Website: lowes
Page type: billing-address
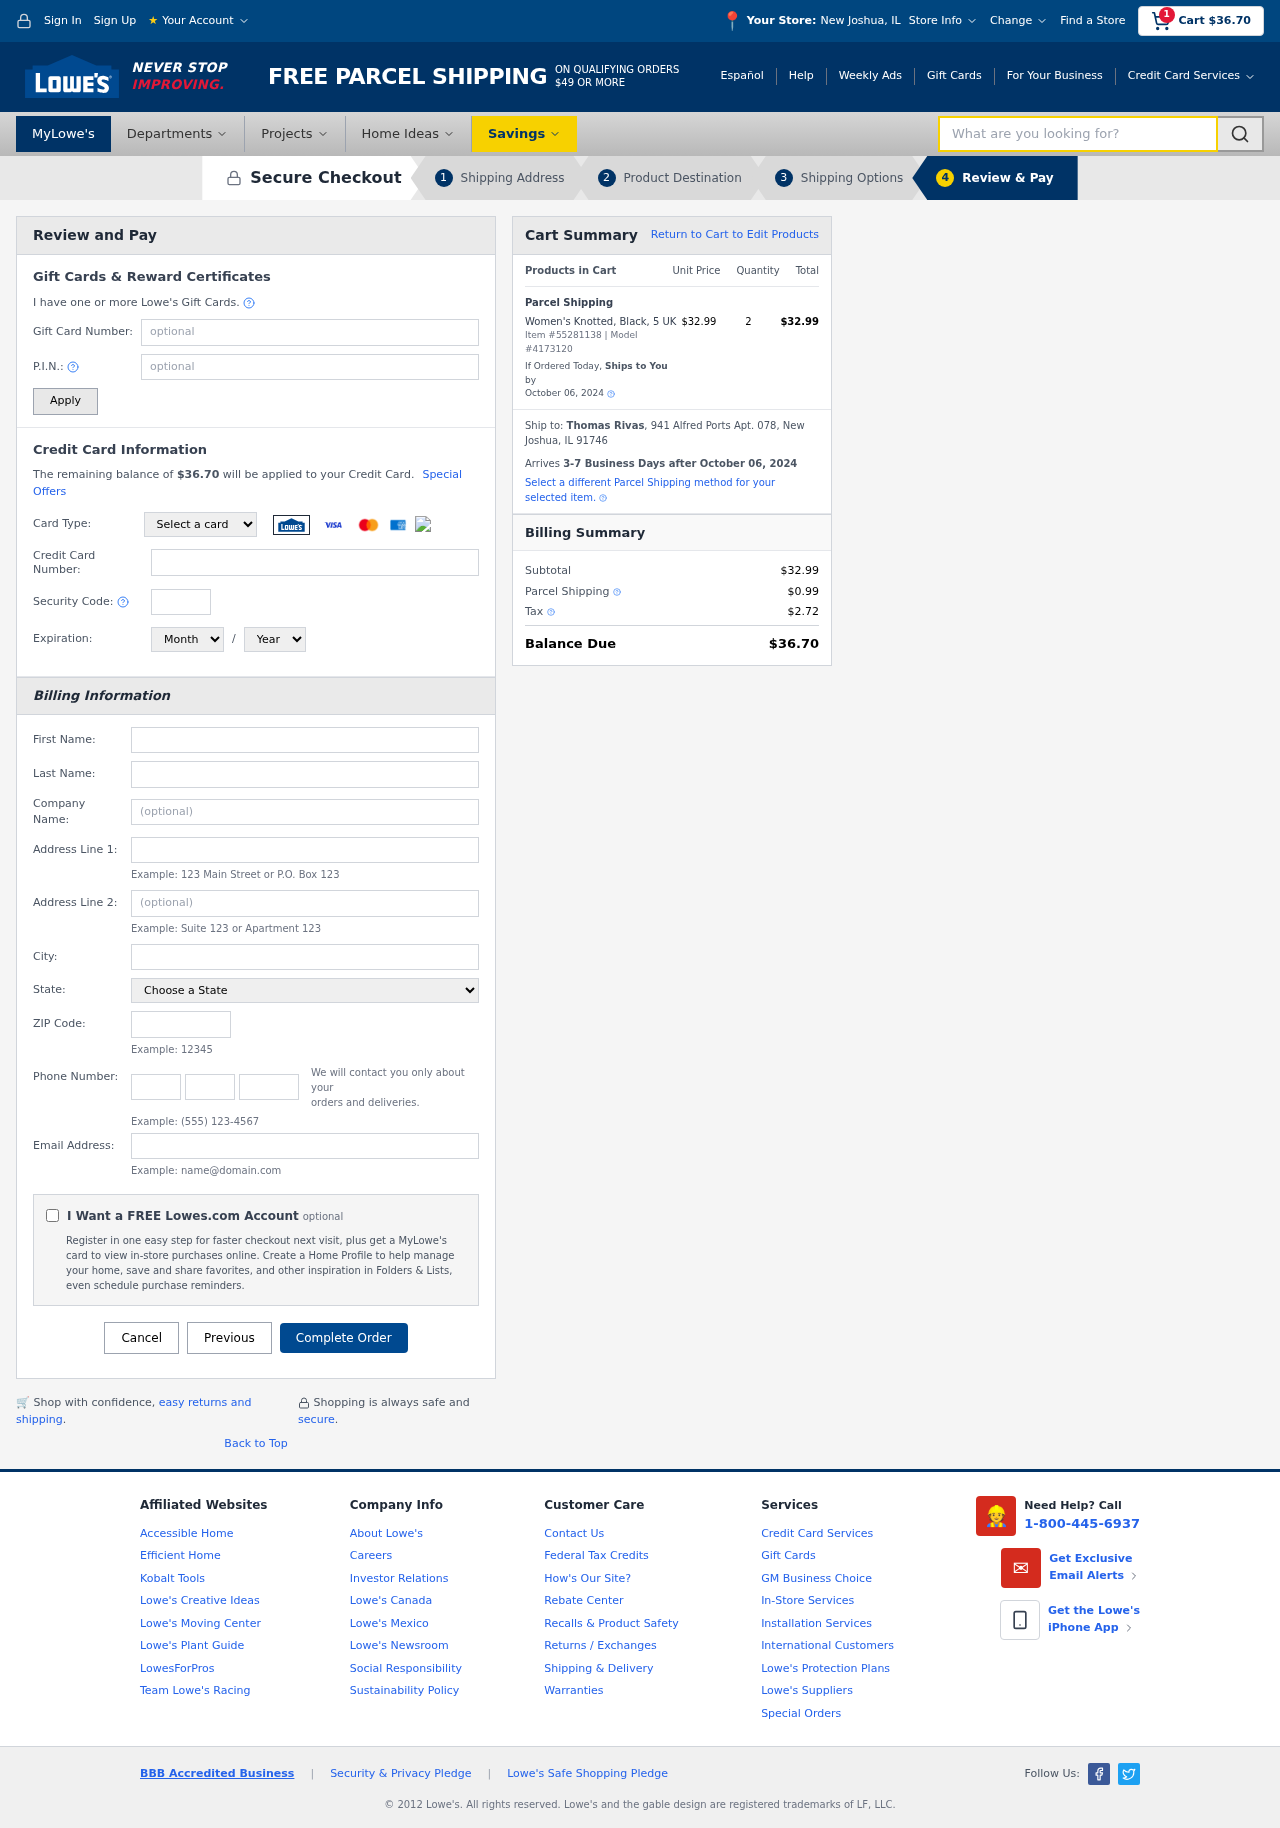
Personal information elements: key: PII_CARD_CVV
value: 870
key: PII_CARD_EXPIRY_MONTH
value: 12
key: PII_CARD_EXPIRY_YEAR
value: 27
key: PII_CARD_NUMBER
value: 2661 5423 8970 2058
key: PII_CARD_TYPE
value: Mastercard
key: PII_CITY
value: New Joshua
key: PII_CITY_STATE
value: New Joshua, IL
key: PII_COMPANY
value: Lin and Sons
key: PII_EMAIL
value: trivas@yahoo.com
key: PII_FIRSTNAME
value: Thomas
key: PII_FULLNAME
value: Thomas Rivas
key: PII_LASTNAME
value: Rivas
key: PII_PHONE_AREA
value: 762
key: PII_PHONE_PREFIX
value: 610
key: PII_PHONE_SUFFIX
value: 8288
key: PII_POSTCODE
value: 91746
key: PII_STATE
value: Illinois
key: PII_STREET
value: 941 Alfred Ports Apt. 078
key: PII_STREET2
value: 67743 John Plain Apt. 610
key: PII_CITY_STATE_ZIP
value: New Joshua, IL 91746
Product elements: key: PRODUCT1_NAME
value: Women's Knotted, Black, 5 UK
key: PRODUCT1_PRICE
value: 32.99
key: PRODUCT1_QUANTITY
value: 2
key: PRODUCT_ITEM_NUMBER
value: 55281138
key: PRODUCT_MODEL_NUMBER
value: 4173120
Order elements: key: ORDER_SUBTOTAL
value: $36.70
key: ORDER_TOTAL
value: $36.70
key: ORDER_SHIPPING_DATE
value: October 06, 2024
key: ORDER_SUBTOTAL
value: $32.99
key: ORDER_DELIVERY_DATE
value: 3-7 Business Days after October 06, 2024
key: ORDER_SHIPPING_DATE2
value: October 06, 2024
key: ORDER_SUBTOTAL2
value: $32.99
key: ORDER_SHIPPING_COST
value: $0.99
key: ORDER_TAX
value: $2.72
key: ORDER_TOTAL2
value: $36.70
Search elements: key: HEADER_SEARCH
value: What are you looking for?